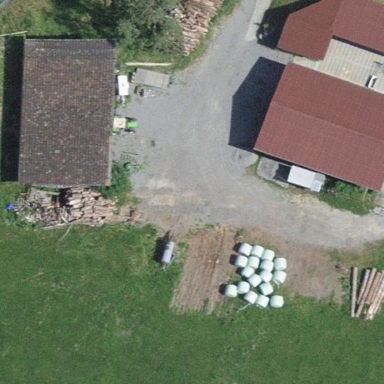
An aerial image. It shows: Farmyard area.